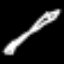
Label: pencil